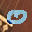
Label: 0